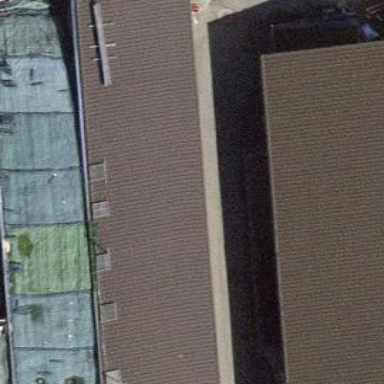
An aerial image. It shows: View of roof of building.